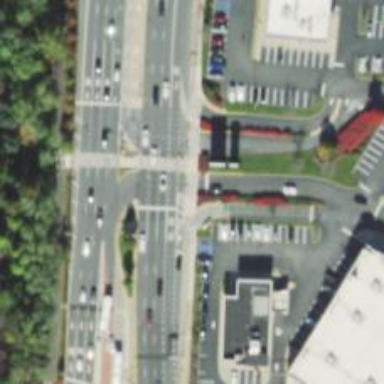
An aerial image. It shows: Footway located on traffic island.